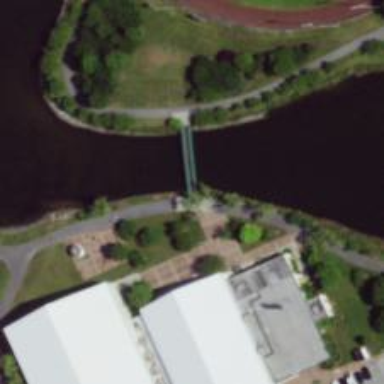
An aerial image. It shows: Bridge over cycleway.